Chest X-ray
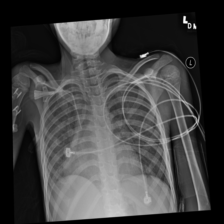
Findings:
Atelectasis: negative
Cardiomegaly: negative
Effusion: negative
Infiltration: positive
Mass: negative
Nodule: negative
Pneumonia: negative
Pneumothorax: negative
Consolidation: negative
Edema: negative
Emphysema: negative
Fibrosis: negative
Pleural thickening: negative
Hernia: negative